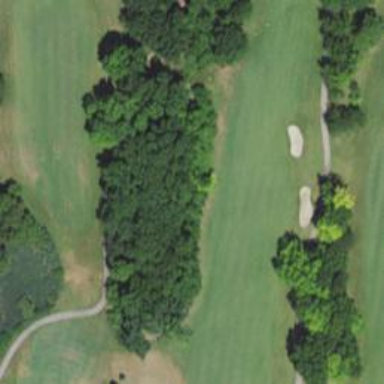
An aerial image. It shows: Golf fairway surrounded by grass.